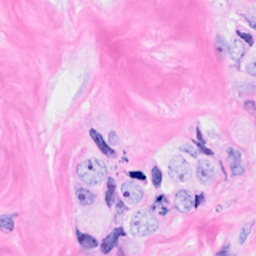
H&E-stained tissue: Breast